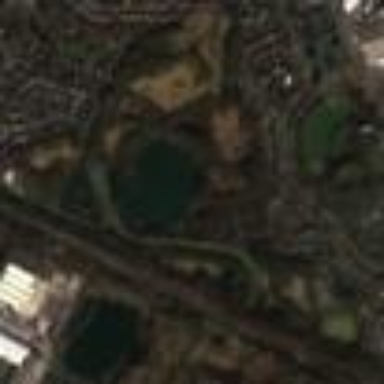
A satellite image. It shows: Local nature reserve designated as leisure land.